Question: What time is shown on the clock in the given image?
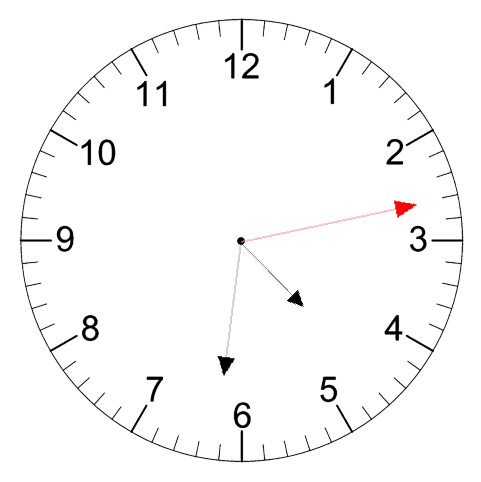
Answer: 04:31:13